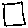
Label: square